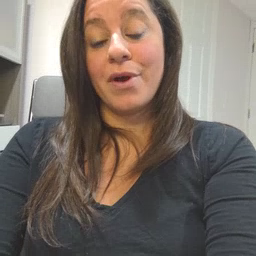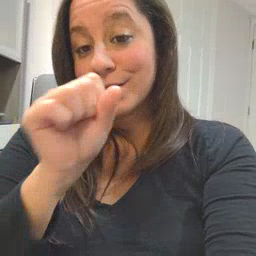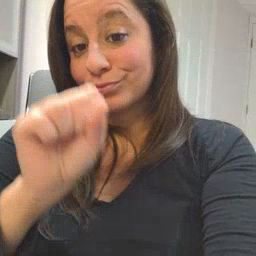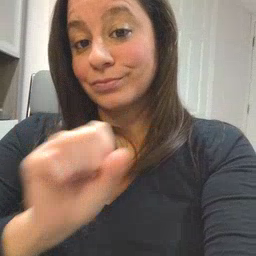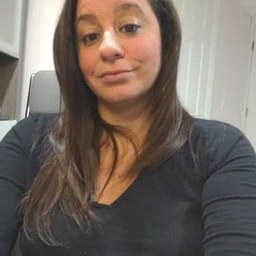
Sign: icecream